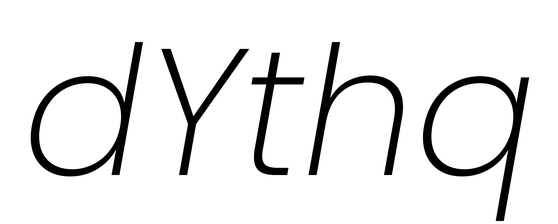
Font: Poppins-ExtraLightItalic